Question: I need to make below UI for my android app.
1. UI contains total 4 sections (1-4).
2. Component 1,2 & 4 must be of same size.
3. Component 3 must be twice the size of component 1.

But how can I calculate the exact 'dip' size so that all the component are uniformly sized on different sized screens?
If my approach is wrong then please advice.
Thank You
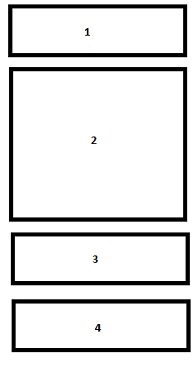
Answer: > If my approach is wrong then please advice.
Use a vertical 'LinearLayout' and 'android:layout_weight' on the children. If we pretend for a moment that the children are buttons, use:
'''
<?xml version="1.0" encoding="utf-8"?>
<LinearLayout xmlns:android="http://schemas.android.com/apk/res/android"
android:layout_width="match_parent"
android:layout_height="match_parent"
android:orientation="vertical">
<Button
android:layout_width="match_parent"
android:layout_height="0dip"
android:layout_weight="1"
android:text="1"/>
<Button
android:layout_width="match_parent"
android:layout_height="0dip"
android:layout_weight="2"
android:text="2"/>
<Button
android:layout_width="match_parent"
android:layout_height="0dip"
android:layout_weight="1"
android:text="3"/>
<Button
android:layout_width="match_parent"
android:layout_height="0dip"
android:layout_weight="1"
android:text="4"/>
</LinearLayout>
'''
The result is: